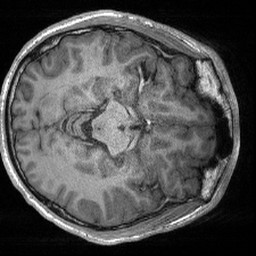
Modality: T1w
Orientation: axial
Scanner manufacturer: siemens
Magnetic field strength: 3 T
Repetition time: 2.4 s
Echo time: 0.00213 s